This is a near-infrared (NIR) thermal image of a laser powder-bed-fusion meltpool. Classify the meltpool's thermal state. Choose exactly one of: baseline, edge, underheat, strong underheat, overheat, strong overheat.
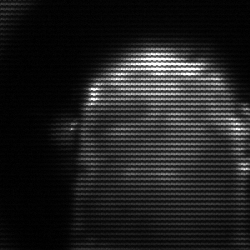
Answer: strong underheat